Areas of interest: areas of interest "Hebei Post Bureau Cangzhou Post Communication"
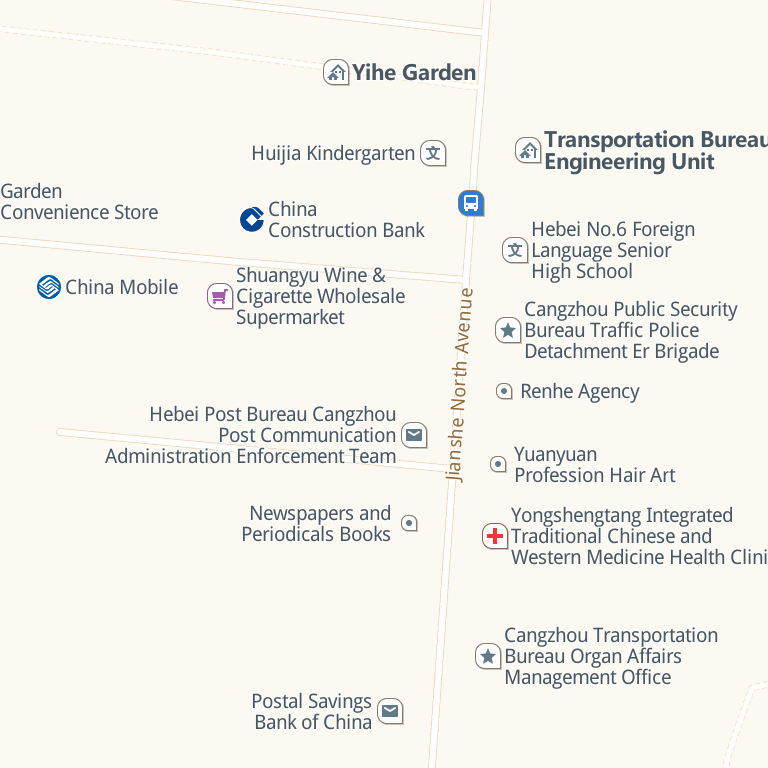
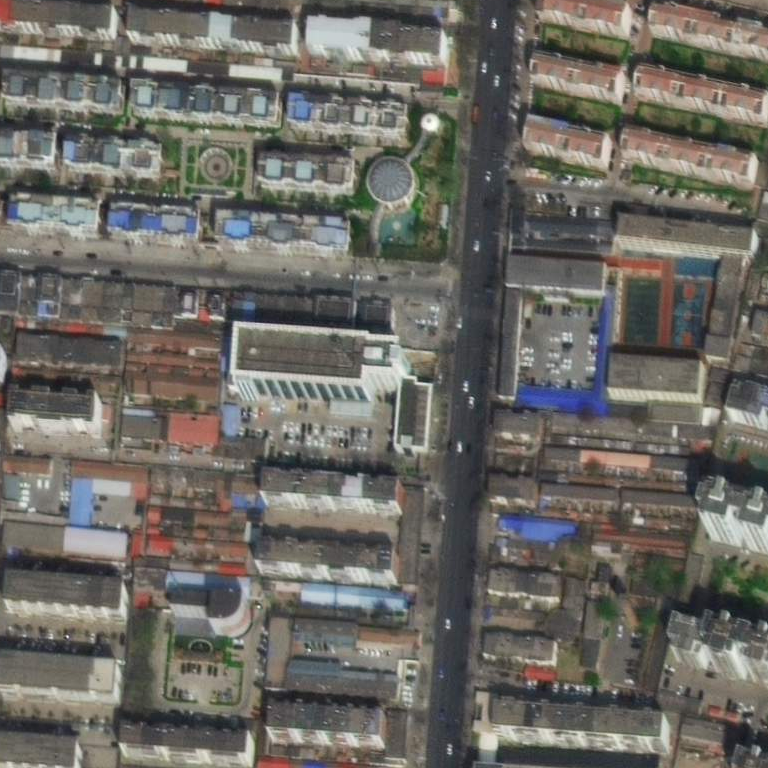